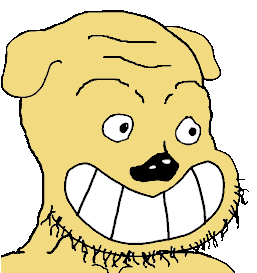
Label: 5_Animal